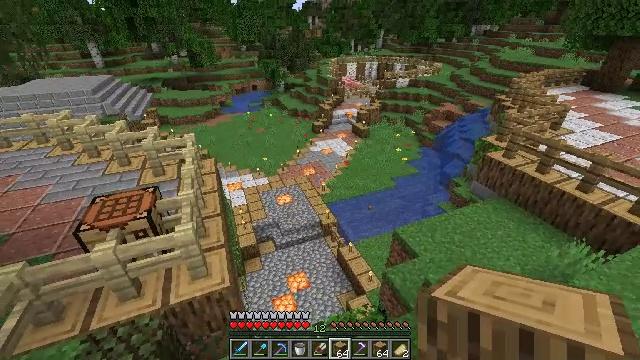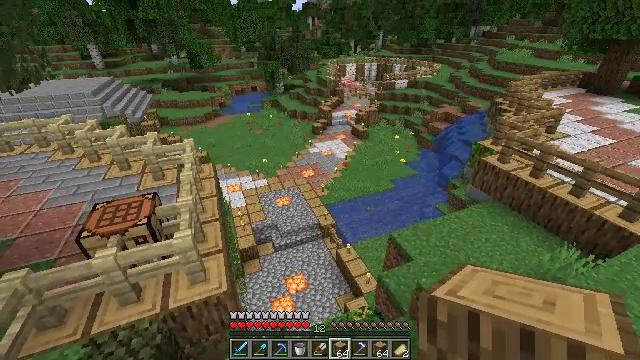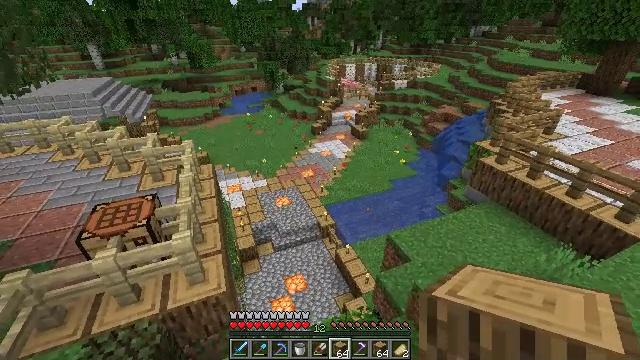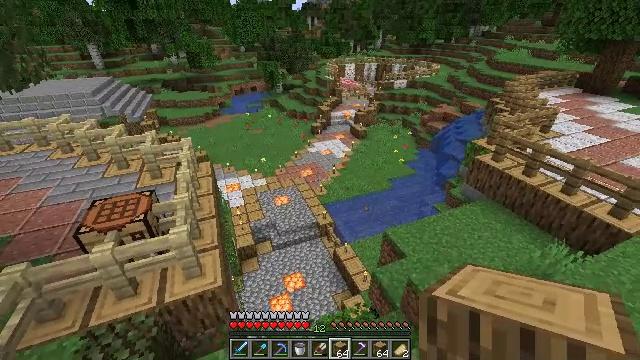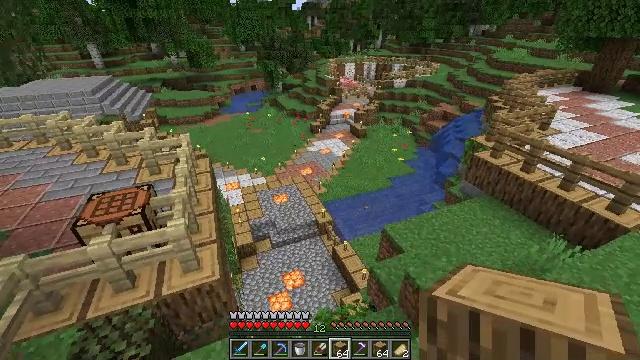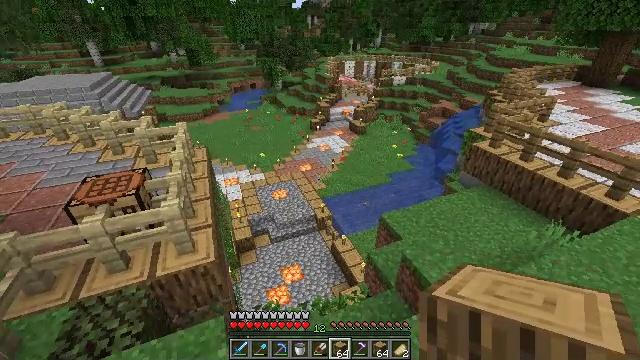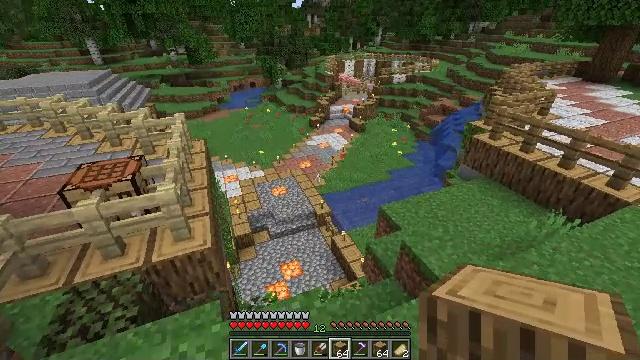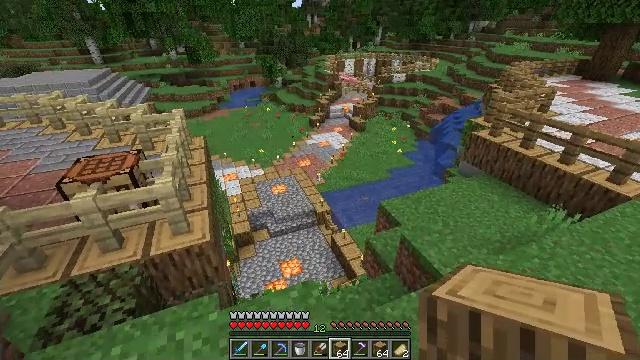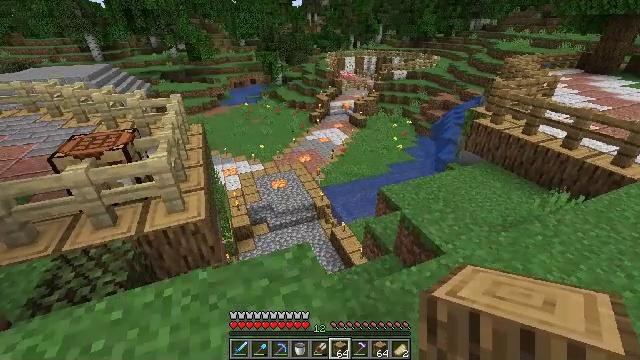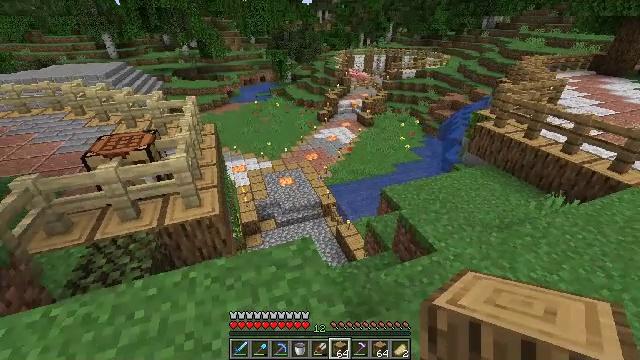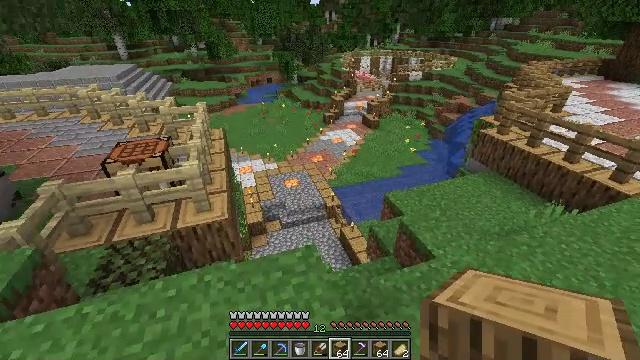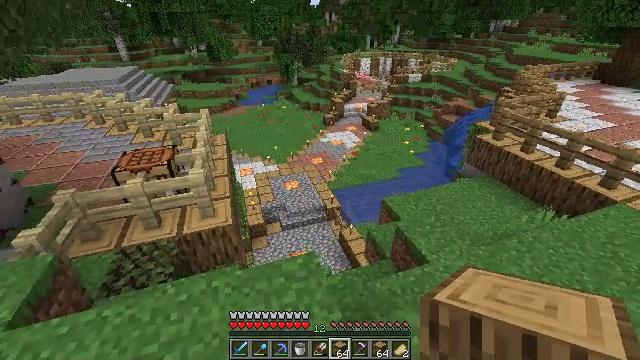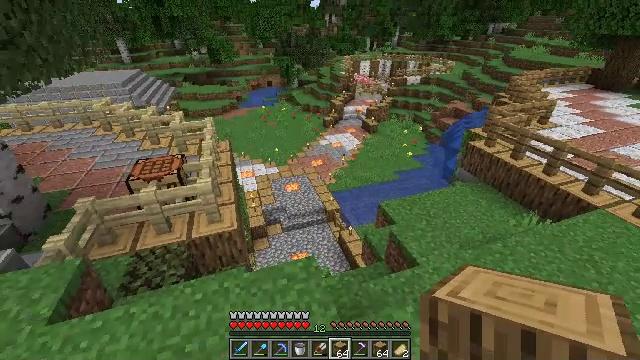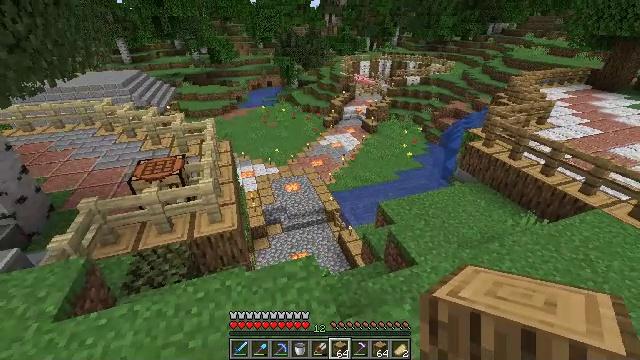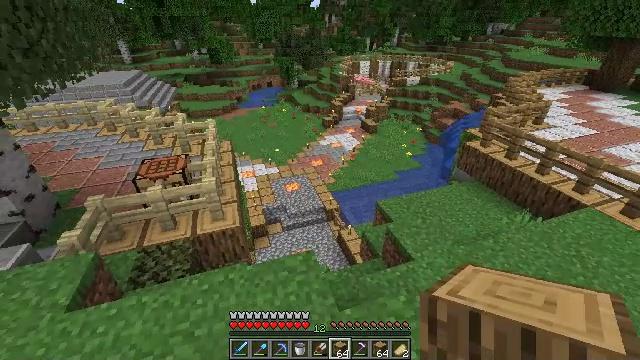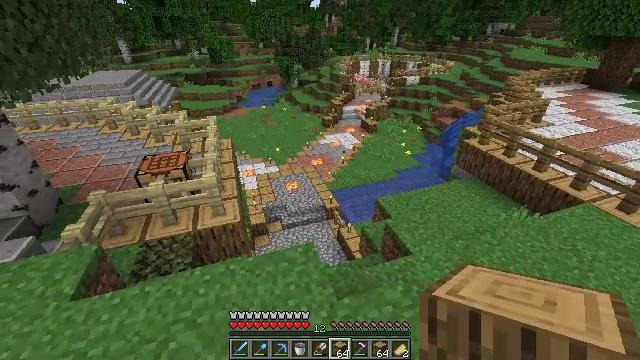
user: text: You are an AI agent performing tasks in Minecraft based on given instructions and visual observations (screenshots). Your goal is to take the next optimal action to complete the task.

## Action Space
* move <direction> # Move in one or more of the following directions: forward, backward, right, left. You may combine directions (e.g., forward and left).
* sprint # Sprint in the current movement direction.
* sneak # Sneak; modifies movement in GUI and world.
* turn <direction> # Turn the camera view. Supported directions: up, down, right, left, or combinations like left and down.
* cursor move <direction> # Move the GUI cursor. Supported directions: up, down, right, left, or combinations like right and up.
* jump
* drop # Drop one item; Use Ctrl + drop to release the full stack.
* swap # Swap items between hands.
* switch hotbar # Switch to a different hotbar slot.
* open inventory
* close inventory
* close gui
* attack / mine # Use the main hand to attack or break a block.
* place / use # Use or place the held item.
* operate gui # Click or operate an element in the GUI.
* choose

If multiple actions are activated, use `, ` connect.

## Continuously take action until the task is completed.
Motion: motion action
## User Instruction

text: Dismantle the birch fence.
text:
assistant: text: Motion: move back, jump
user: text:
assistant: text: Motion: move back, jump
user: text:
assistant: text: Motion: move back, jump
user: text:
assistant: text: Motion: move back, jump
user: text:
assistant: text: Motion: move back, jump
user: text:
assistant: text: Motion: move back, jump
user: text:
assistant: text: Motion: move back, jump
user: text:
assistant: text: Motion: move back, jump
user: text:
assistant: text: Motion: move back, turn left, jump
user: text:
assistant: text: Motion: move back, turn left, jump
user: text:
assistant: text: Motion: move back, jump
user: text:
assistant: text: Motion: jump
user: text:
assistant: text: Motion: jump
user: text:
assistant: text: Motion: jump
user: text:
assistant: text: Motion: jump
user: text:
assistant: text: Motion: jump
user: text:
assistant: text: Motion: jump
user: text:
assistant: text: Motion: jump
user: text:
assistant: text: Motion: turn left, jump
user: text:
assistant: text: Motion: jump
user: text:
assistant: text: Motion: jump
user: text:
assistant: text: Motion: jump
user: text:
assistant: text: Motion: jump
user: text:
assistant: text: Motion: jump
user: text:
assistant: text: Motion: jump
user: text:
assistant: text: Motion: jump
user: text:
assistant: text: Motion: jump
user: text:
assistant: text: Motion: no_op
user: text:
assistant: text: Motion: no_op
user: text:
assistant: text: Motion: no_op